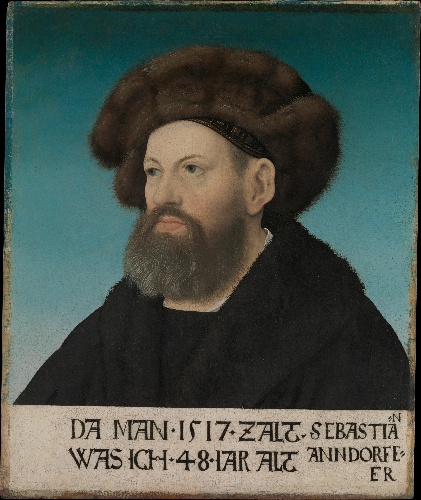
Title: Sebastian Andorfer (1469–1537)
Artist: Hans Maler
Artist bio: German, Ulm, born ca. 1480, died ca. 1526–29 Schwaz (?)
Date: 1517
Object type: Painting
Classification: Paintings
Medium: Oil on Swiss stone pine
Dimensions: 17 x 14 1/8 in. (43.2 x 35.9 cm)
Department: European Paintings
Credit line: The Friedsam Collection, Bequest of Michael Friedsam, 1931
Accession year: 1932
Repository: Metropolitan Museum of Art, New York, NY
Tags: Men|Portraits